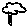
Label: tree